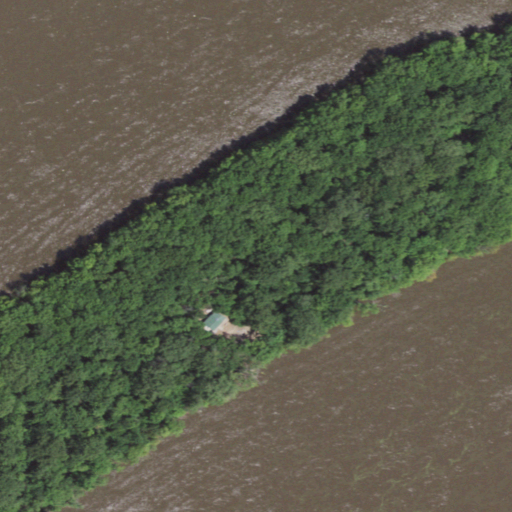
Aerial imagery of island in Iowa named Camanche Island containing open water, woody wetlands, herbaceous wetlands, and low intensity development